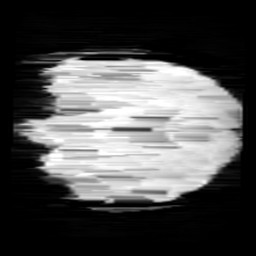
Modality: minIP
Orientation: coronal
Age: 10
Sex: female
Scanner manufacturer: siemens
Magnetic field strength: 3 T
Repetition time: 0.027 s
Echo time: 0.02 s